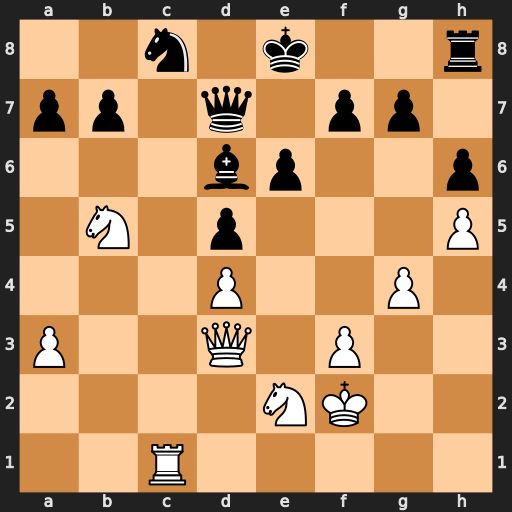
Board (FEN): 2n1k2r/pp1q1pp1/3bp2p/1N1p3P/3P2P1/P2Q1P2/4NK2/2R5
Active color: w
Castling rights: k
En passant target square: -
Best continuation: Rxc8+ Qxc8 Nxd6+ Ke7 Nxc8+